Question: I have a Dynamic Web Project that uses Jsp pages. I have the class 'Product' that has a method 'getProductImage()' that returns the image url that is stored for every product in a MySql database.
In my jsp file I tried to upload the image twice - first is with it's own url and the second has the url returned from the method.
Relevant code:
'''
<% for(Product u : list)
{ %>
<a><img alt="Poza1" style="width: 270px; height: 180px;" src="<% u.getProductImage();%>"></a>
<a><img alt="Poza2" style="width: 270px; height: 180px;"src="./images/1.jpg"></a> <br>
Nume Produs: <%= u.getProductName()%><br>
Stoc produs: <%= u.getProductStock()%><br>
Imagine: "<%= u.getProductImage()%>"<br>
<%} %> '
'''

As you can see I printed what the method returns in the last row of the image that I uploaded. Why doesn't my picture upload with the url from the method?
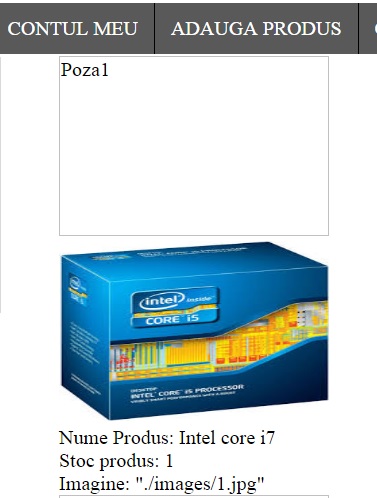
Answer: Jozef Chocholacek found and solved the problem:
'''
You are missing = in src attribute of the first image. I.e. src="<% u.getProductImage();%>"
has to be src="<%= u.getProductImage() %>" (as in the last line).
If you checked the generated code, you should see it.
'''
Thank you, Jozef!